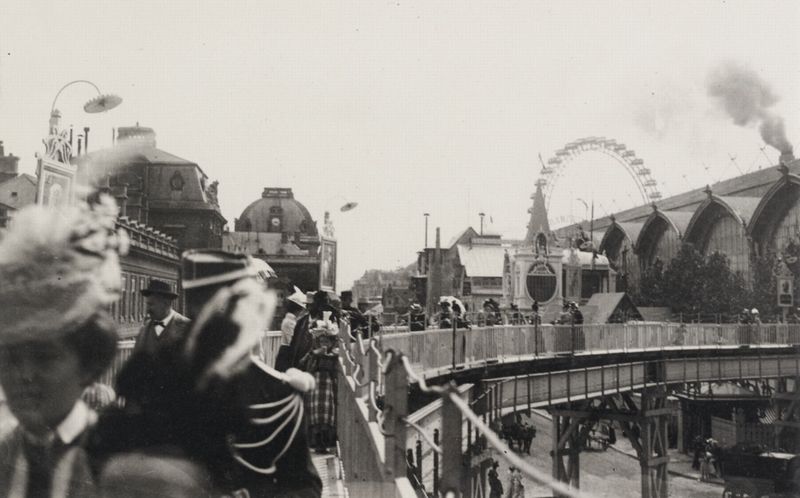
Titel: Der "rollende Bürgersteig"
Künstler: Francois Emile Zola
Schlagwörter: baum, feder, himmel, mann, weiß, bäume, frauen, menschen, mädchen, stadt, damen, fenster, frankreich, frau, frisur, fussgänger, grau, holz, hut, hüte, kariert, kleid, kleider, lampe, lampen, laterne, laternen, männer, paris, schwarz, strasse, dach, dame, gebäude, haus, schirm, sonnenschirm, weg, wolke, fest, leute, zylinder, alt, architektur, federn, gesicht, kragen, mensch, häuser, brücke, qualm, rauch, kind, pferd, pferde, röcke, zug, fabrik, kutsche, kutschen, rad, rundbogen, kuppel, dampf, uhr, geländer, fliege, hoch, foto, fotografie, photographie, eisen, berlin, gerüst, übergang, schwarzweiß, uniform, soldat, bahnhof, jahrmarkt, kiosk, offizier, photo, kaiserzeit, straßenlaterne, ballustrade, fotographie, glaspalast, weltausstellung, photografie, brückenpfeiler, rummel, pavillons, eisenbrücke, dokumentation, großstadt, kirmes, riesenrad, justizpalast, barockbauten, fußgängerbrücke, 1900, glaspaalst, friedrichstraße, schwarz-weiß-fotografie